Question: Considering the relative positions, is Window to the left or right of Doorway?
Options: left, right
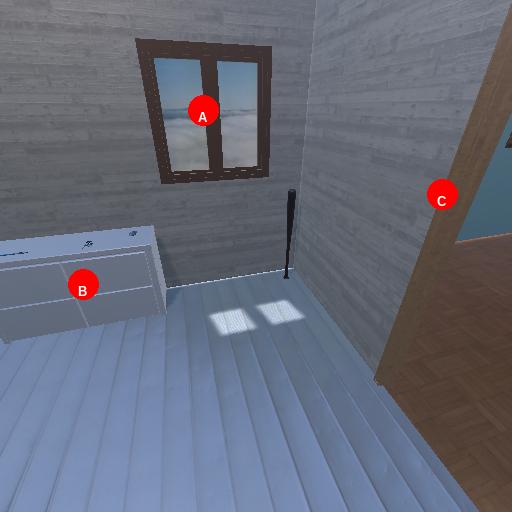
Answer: left